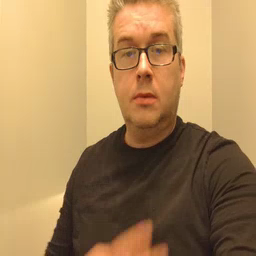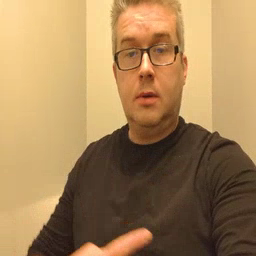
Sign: zebra